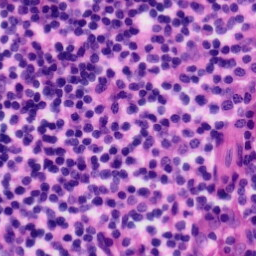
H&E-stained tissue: Tonsil